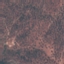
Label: HerbaceousVegetation